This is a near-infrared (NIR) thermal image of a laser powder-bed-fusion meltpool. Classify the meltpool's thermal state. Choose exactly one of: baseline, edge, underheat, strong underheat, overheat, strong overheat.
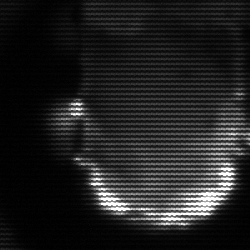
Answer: baseline